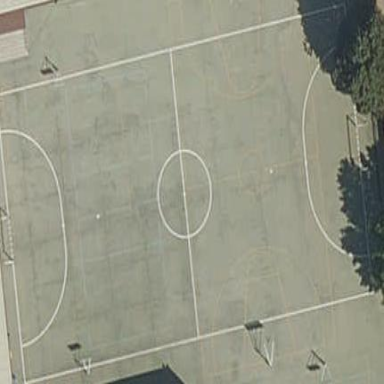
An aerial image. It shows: Soccer pitch for leisureland activities.